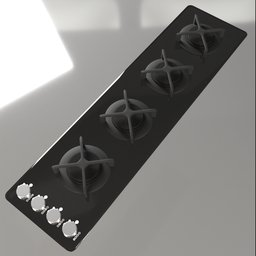
Label: appliances